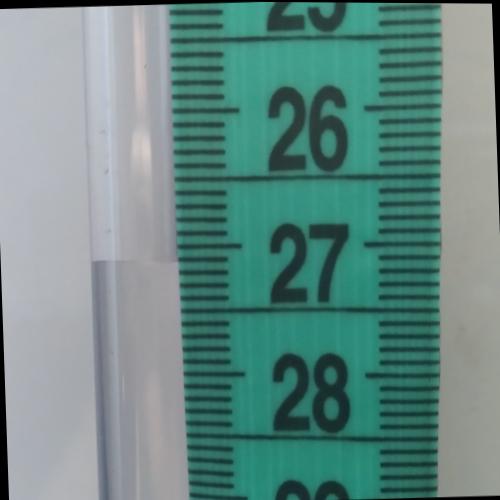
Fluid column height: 27.1 cm